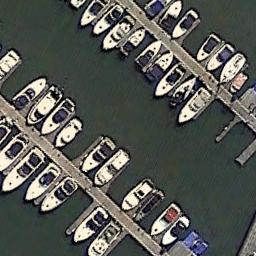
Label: harbor